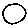
Label: circle